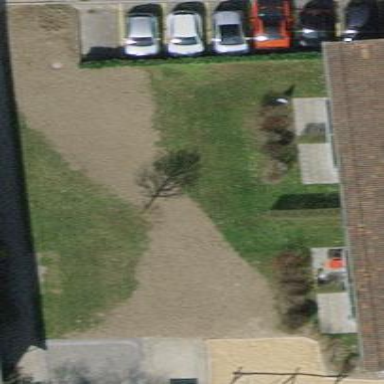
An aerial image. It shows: Residential garden.